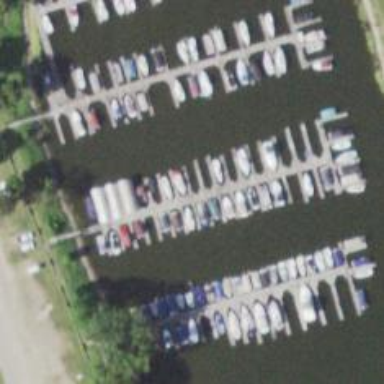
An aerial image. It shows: Marina on leisure land.